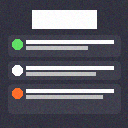
Screen state: on